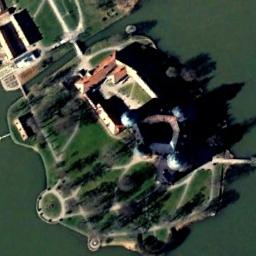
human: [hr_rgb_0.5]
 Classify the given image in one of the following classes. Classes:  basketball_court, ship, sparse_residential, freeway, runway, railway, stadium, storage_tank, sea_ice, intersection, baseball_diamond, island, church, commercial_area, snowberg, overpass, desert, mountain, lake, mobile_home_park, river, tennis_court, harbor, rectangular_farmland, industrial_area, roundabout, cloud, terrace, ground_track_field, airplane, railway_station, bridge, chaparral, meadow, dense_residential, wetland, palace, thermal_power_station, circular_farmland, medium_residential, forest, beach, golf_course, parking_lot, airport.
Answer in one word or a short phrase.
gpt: palace